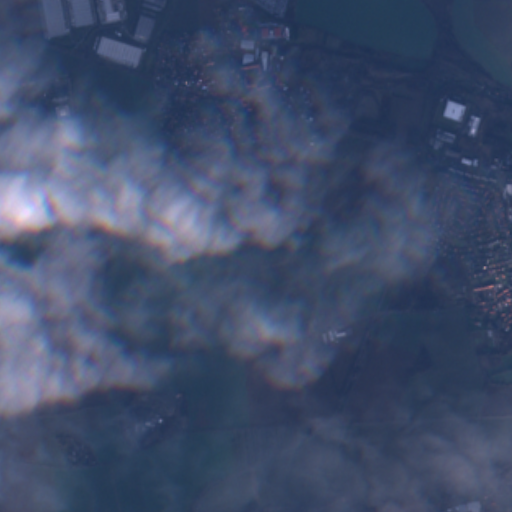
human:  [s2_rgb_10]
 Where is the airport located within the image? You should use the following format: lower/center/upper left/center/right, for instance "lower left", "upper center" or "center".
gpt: The airport is located in the upper right of the image.
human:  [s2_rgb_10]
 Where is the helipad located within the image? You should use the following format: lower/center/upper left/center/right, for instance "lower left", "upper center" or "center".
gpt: The helipad is located in the upper center of the image.
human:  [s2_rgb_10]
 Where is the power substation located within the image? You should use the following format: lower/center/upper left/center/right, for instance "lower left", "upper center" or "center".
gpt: The power substation is located in the upper center of the image.
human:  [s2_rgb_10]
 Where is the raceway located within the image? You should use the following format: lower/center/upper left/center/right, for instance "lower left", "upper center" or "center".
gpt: The raceway is located in the lower center of the image.
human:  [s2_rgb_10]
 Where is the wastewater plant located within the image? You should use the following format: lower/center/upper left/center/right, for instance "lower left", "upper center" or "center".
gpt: The wastewater plant is located in the lower right of the image.
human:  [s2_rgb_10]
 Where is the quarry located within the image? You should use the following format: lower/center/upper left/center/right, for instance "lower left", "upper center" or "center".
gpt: There is no quarry in the image.